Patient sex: M
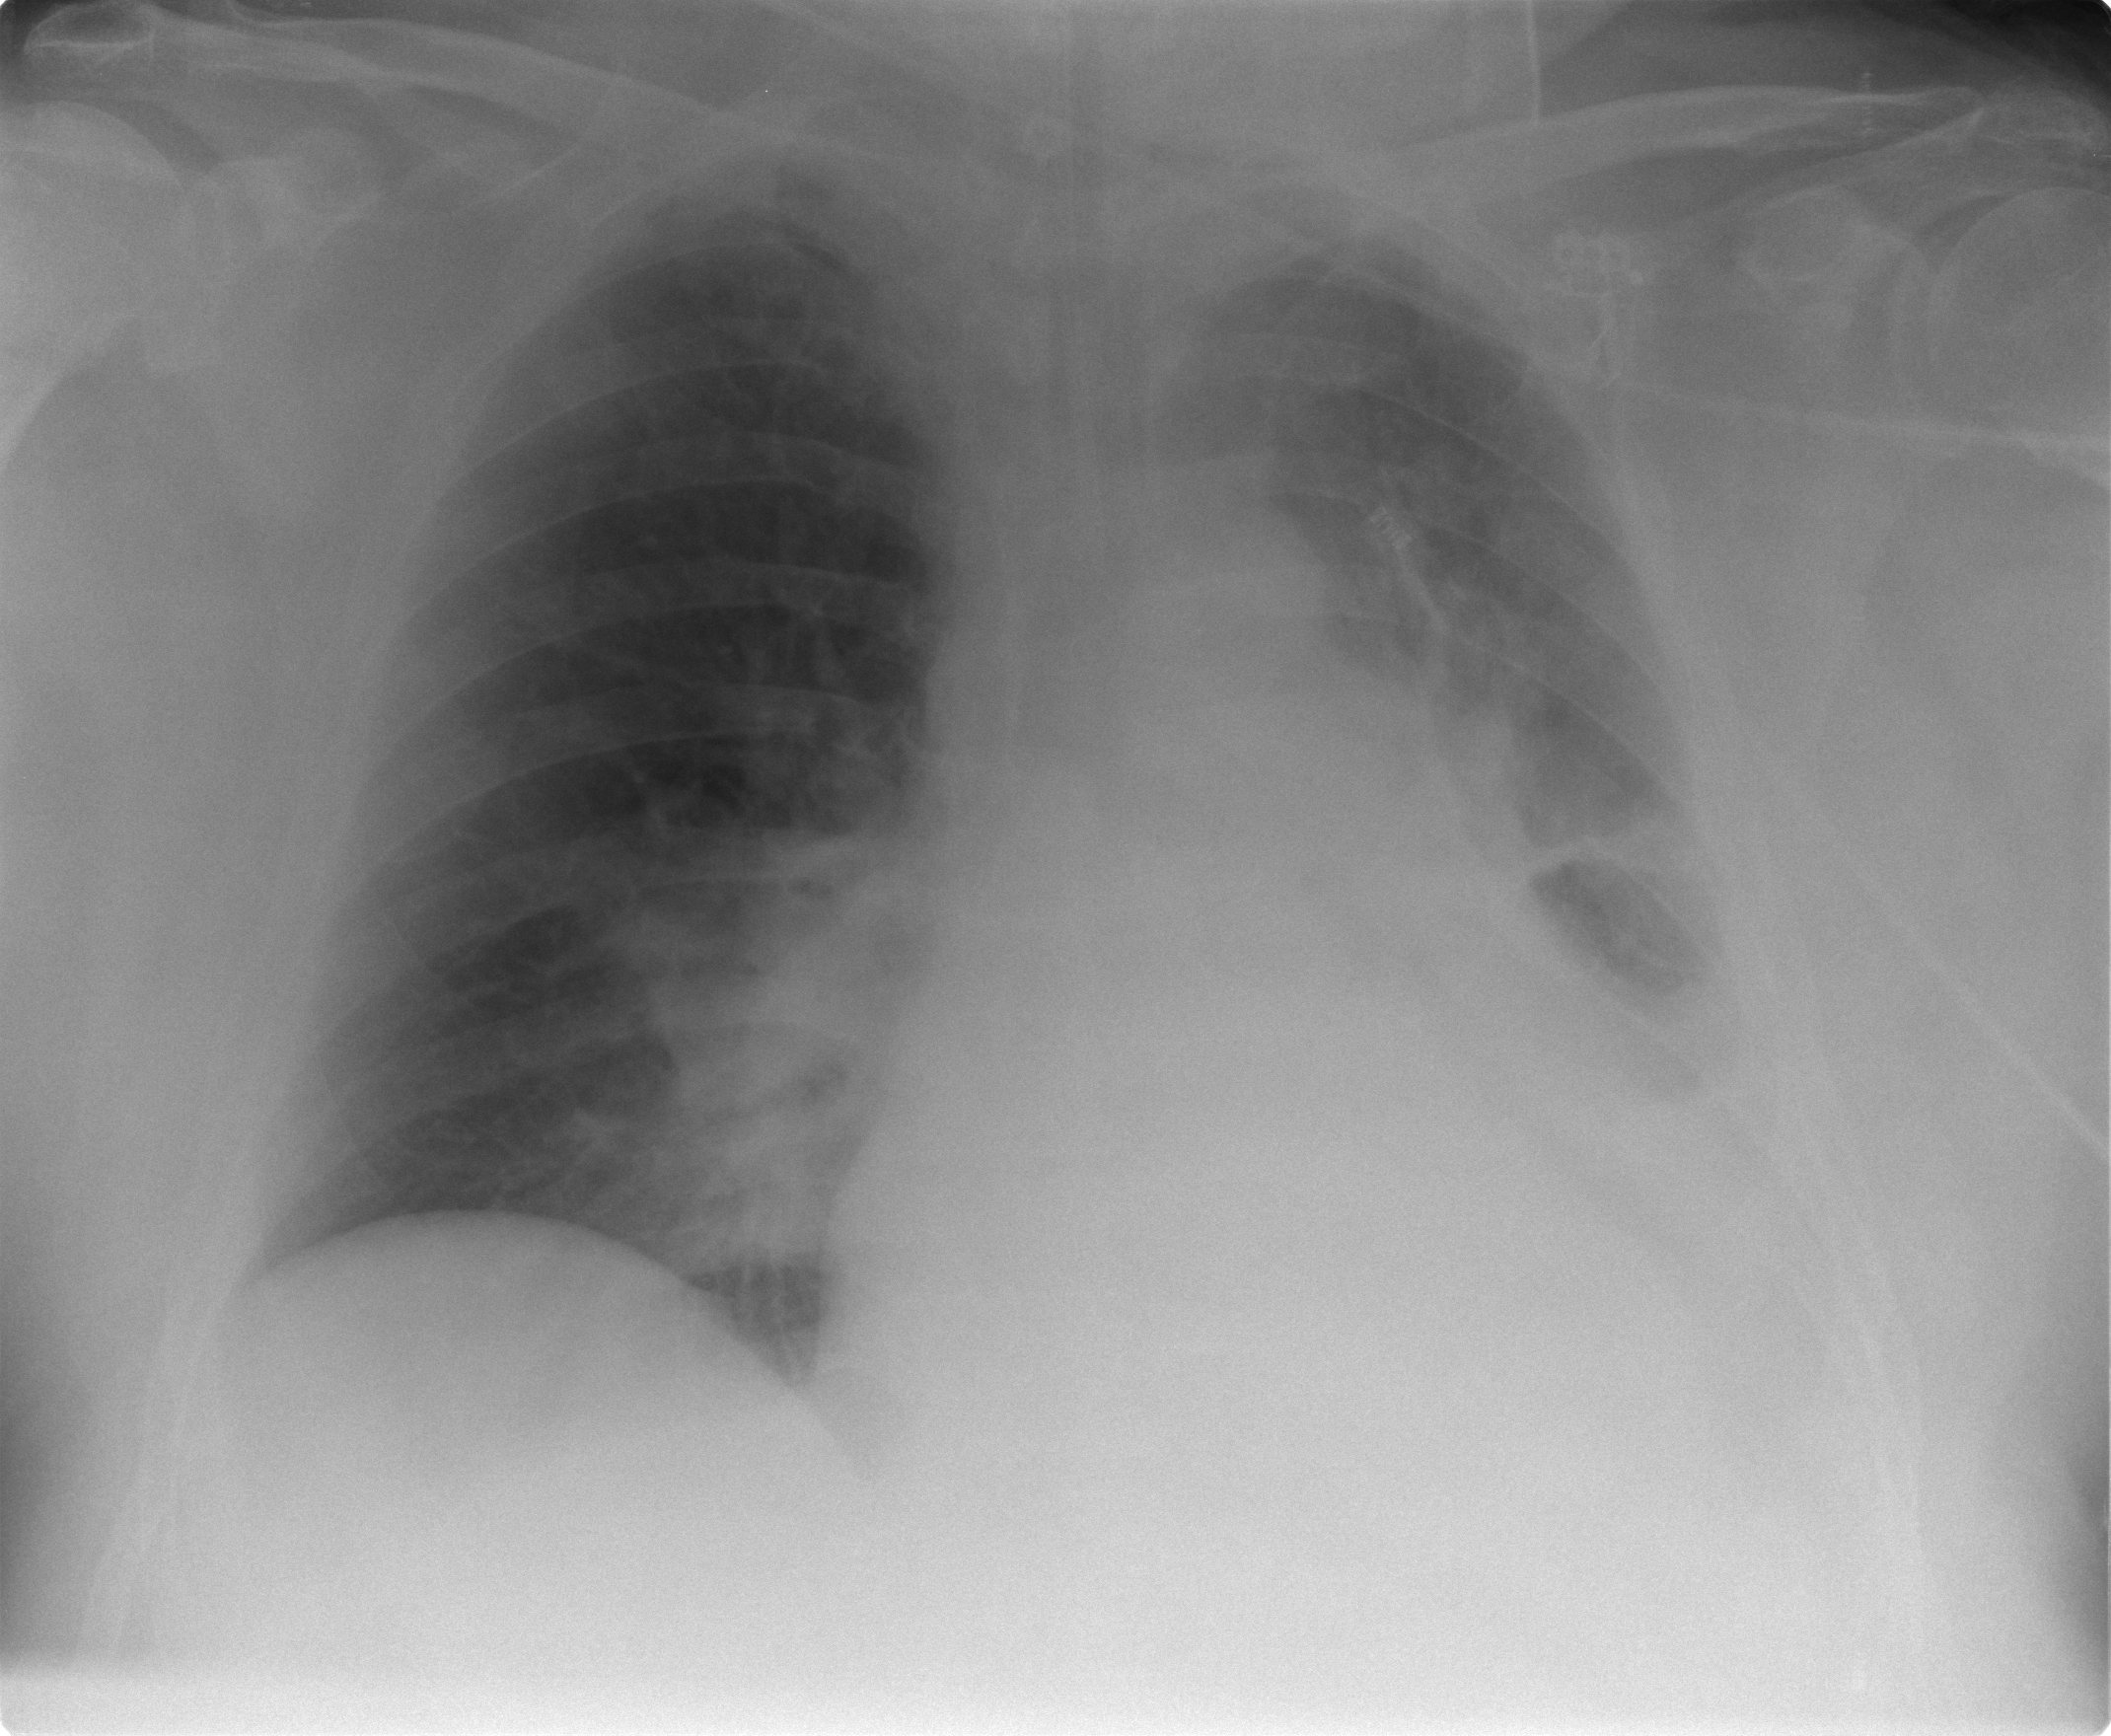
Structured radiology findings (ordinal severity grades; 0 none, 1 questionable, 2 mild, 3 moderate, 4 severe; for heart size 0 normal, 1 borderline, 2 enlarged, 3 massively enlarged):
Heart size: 2
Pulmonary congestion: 2
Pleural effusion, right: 0
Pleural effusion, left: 3
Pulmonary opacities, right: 2
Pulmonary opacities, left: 2
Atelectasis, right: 0
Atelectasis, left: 3